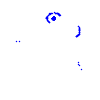
Particle: electron